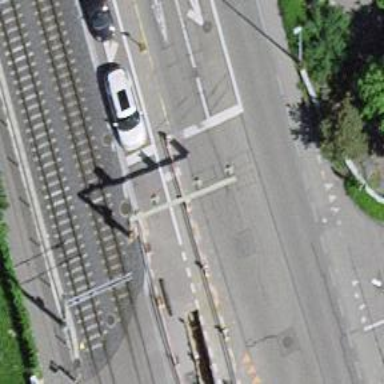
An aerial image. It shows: Road with traffic signals.